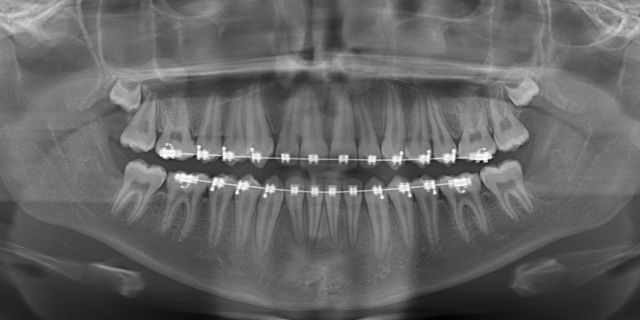
adult